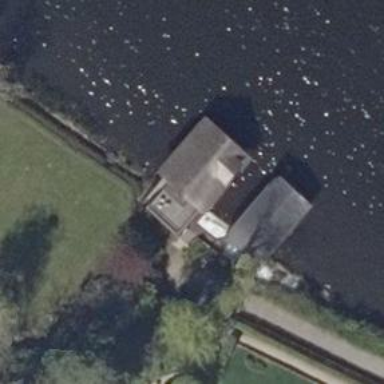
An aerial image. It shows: Boathouse.